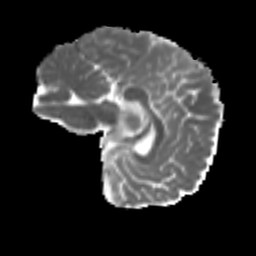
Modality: MD
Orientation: sagittal
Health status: ill
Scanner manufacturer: siemens
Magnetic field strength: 3 T
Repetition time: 13.7 s
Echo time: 0.098 s